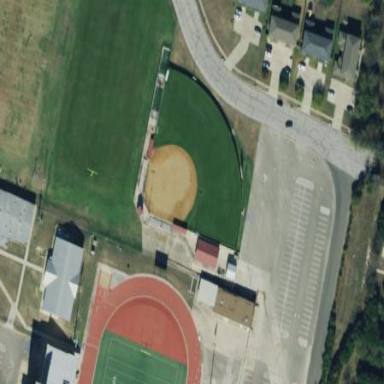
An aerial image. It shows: Chain link fence surrounding softball pitch.